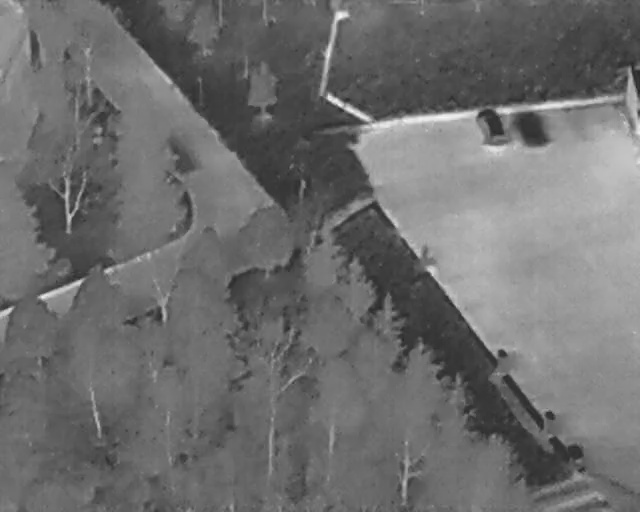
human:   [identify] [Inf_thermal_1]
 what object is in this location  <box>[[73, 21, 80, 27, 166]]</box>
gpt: <ref>1 medium car at the top right</ref>